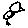
Label: bird